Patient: sex F, age 70
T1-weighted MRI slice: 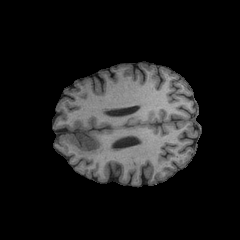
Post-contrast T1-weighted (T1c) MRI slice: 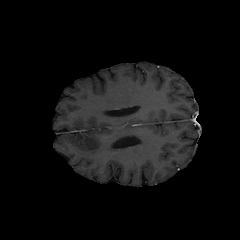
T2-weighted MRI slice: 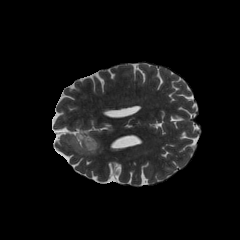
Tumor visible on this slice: yes
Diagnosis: Oligodendroglioma, IDH-mutant, 1p/19q-codeleted
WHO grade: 2